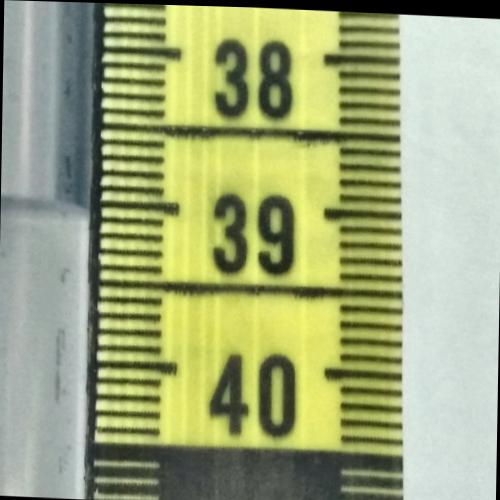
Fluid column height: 39.1 cm